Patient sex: F
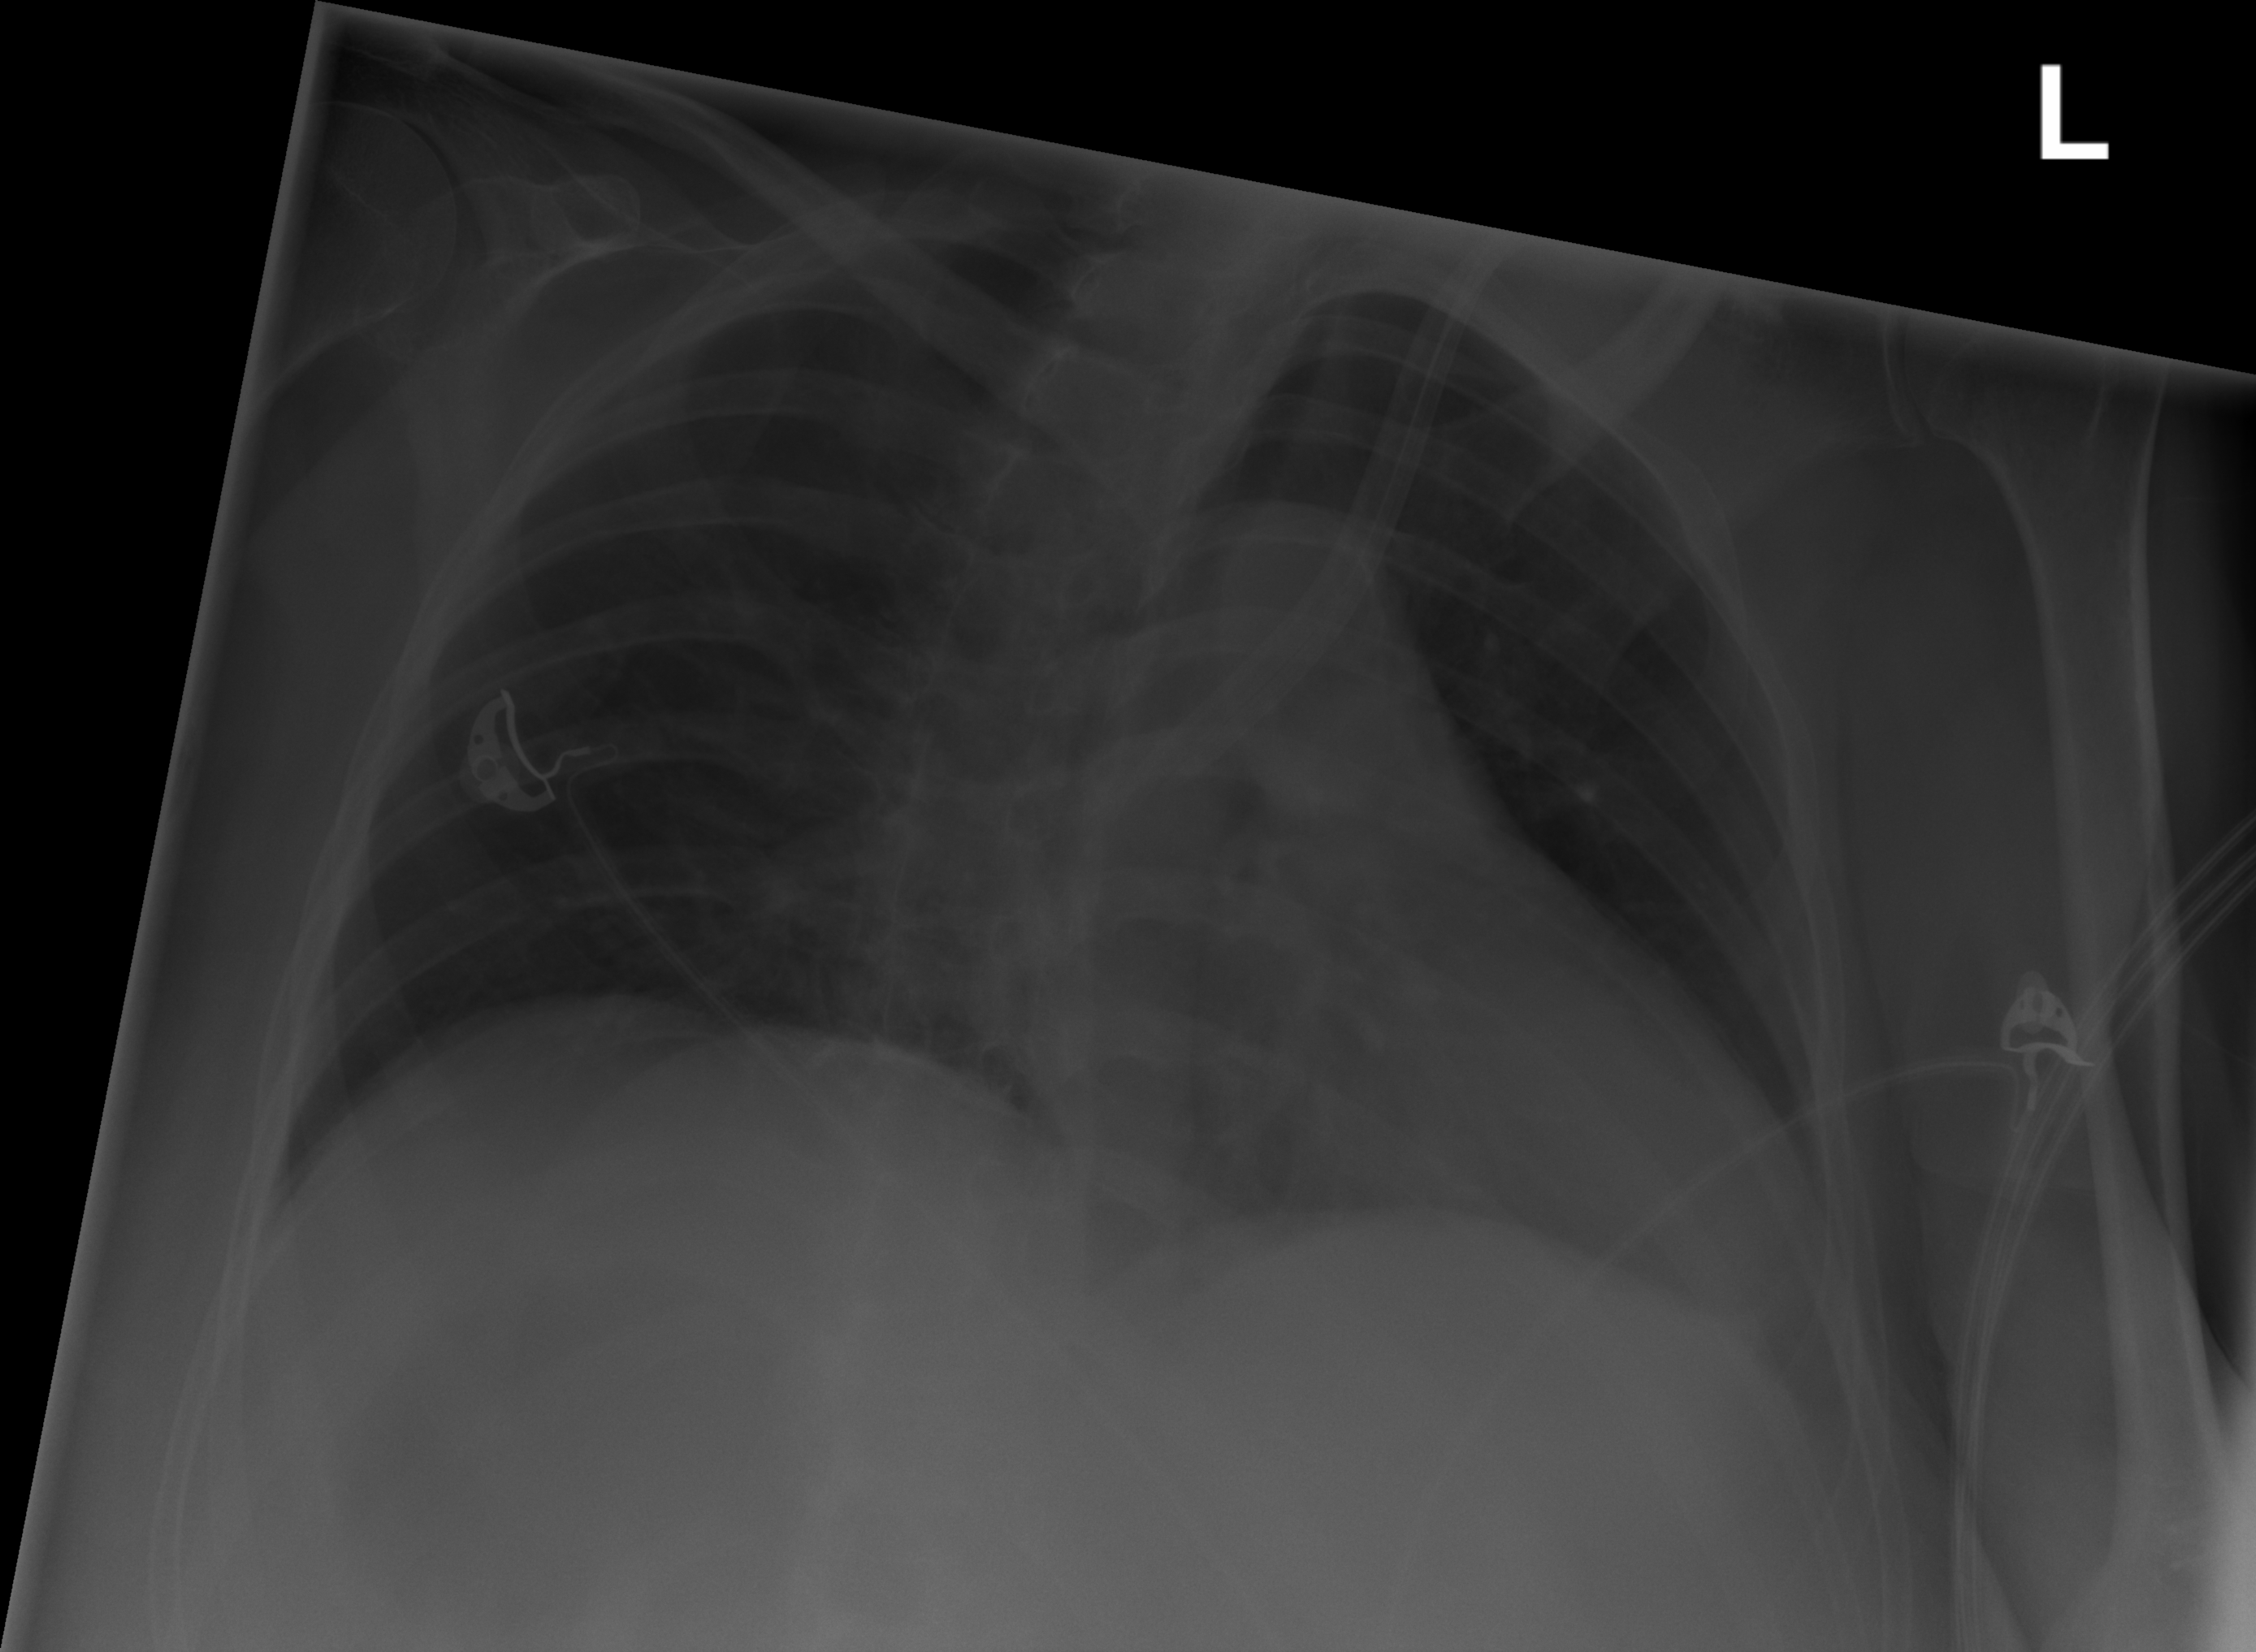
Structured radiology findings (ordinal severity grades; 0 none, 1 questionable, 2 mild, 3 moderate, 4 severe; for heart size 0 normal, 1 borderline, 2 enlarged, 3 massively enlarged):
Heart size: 0
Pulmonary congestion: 0
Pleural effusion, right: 0
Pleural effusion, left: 0
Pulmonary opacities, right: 0
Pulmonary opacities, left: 0
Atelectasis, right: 0
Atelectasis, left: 2